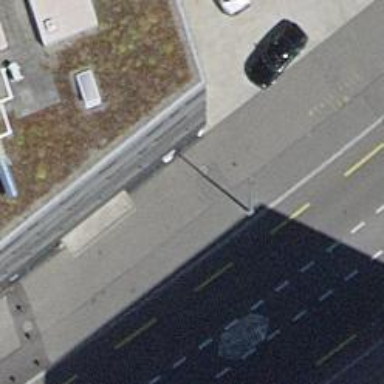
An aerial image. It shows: Surveillance object is present in the image.